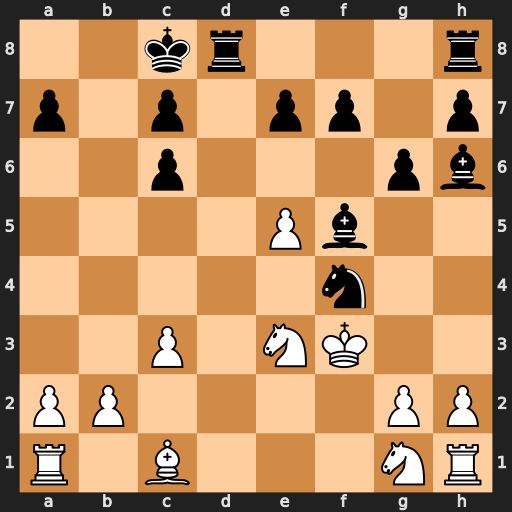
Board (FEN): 2kr3r/p1p1pp1p/2p3pb/4Pb2/5n2/2P1NK2/PP4PP/R1B3NR
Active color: w
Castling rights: -
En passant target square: -
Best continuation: Nxf5